Interaction volume radius: 5 \u00c5
Interaction volume height: 20 \u00c5
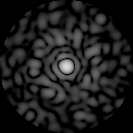
Disorder parameter: 0.795